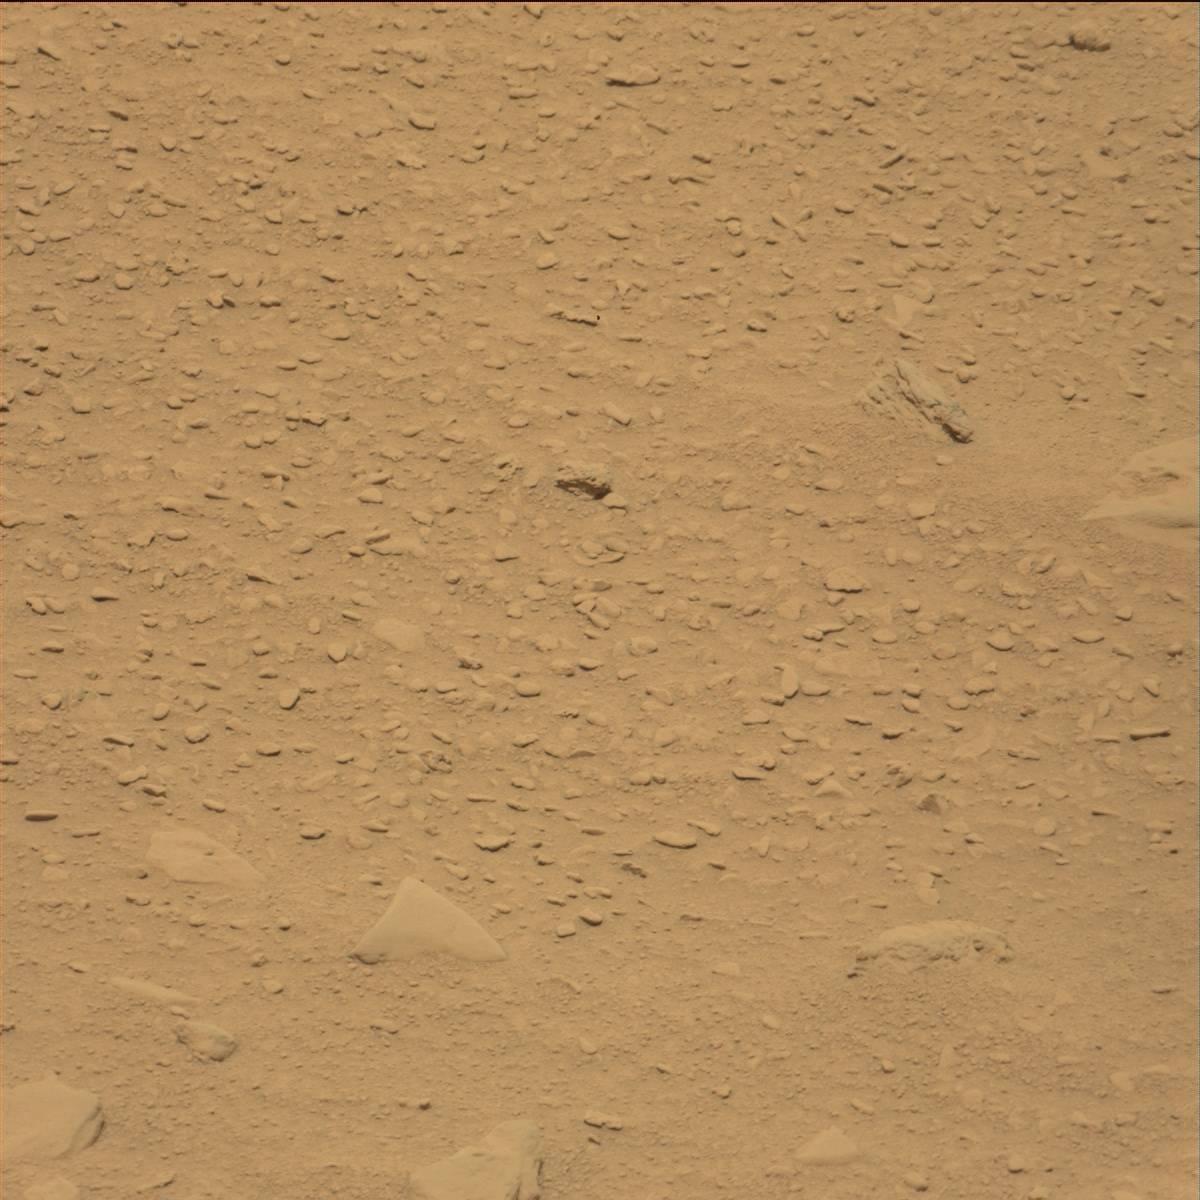
Terrain classes present: Bedrock, Rock, Sand / Soil